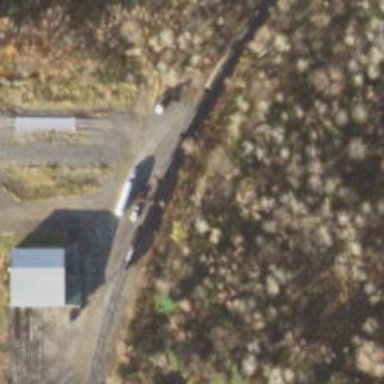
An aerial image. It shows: Abandoned railway.